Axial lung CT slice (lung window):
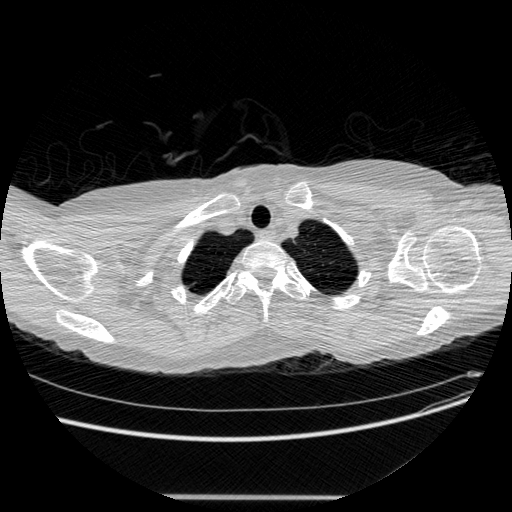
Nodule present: no